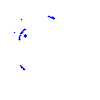
Particle: proton